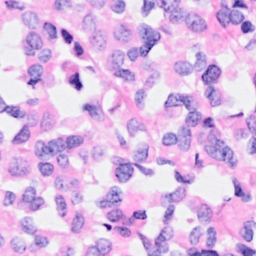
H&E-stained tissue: Breast